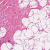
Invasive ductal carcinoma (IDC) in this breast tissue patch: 0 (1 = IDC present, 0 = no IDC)